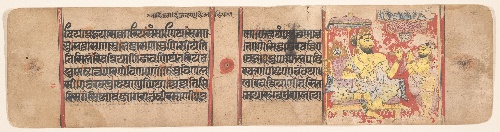
Date: late 14th century
Object type: Folio
Classification: Paintings
Medium: Opaque watercolor on paper
Culture: India (Gujarat)
Dimensions: 3 3/8 x 13 13/16 in. (8.6 x 35.1 cm)
Department: Asian Art
Credit line: Purchase, Friends of Asian Art, Evelyn Kranes Kossak Gift, 1997
Accession year: 1997
Repository: Metropolitan Museum of Art, New York, NY
Tags: Kings|Men